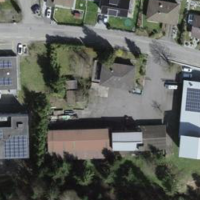
EUNIS habitat code: 54
Species observed at this site:
Equisetum telmateia